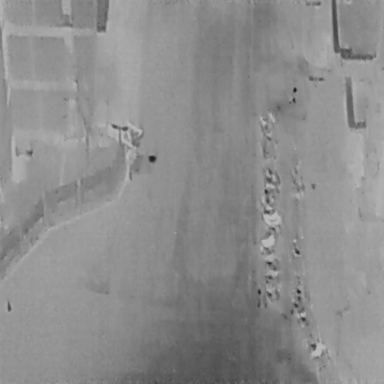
There are 14 objects shown in the infrared image, including a Person, and 13 Bicycles.